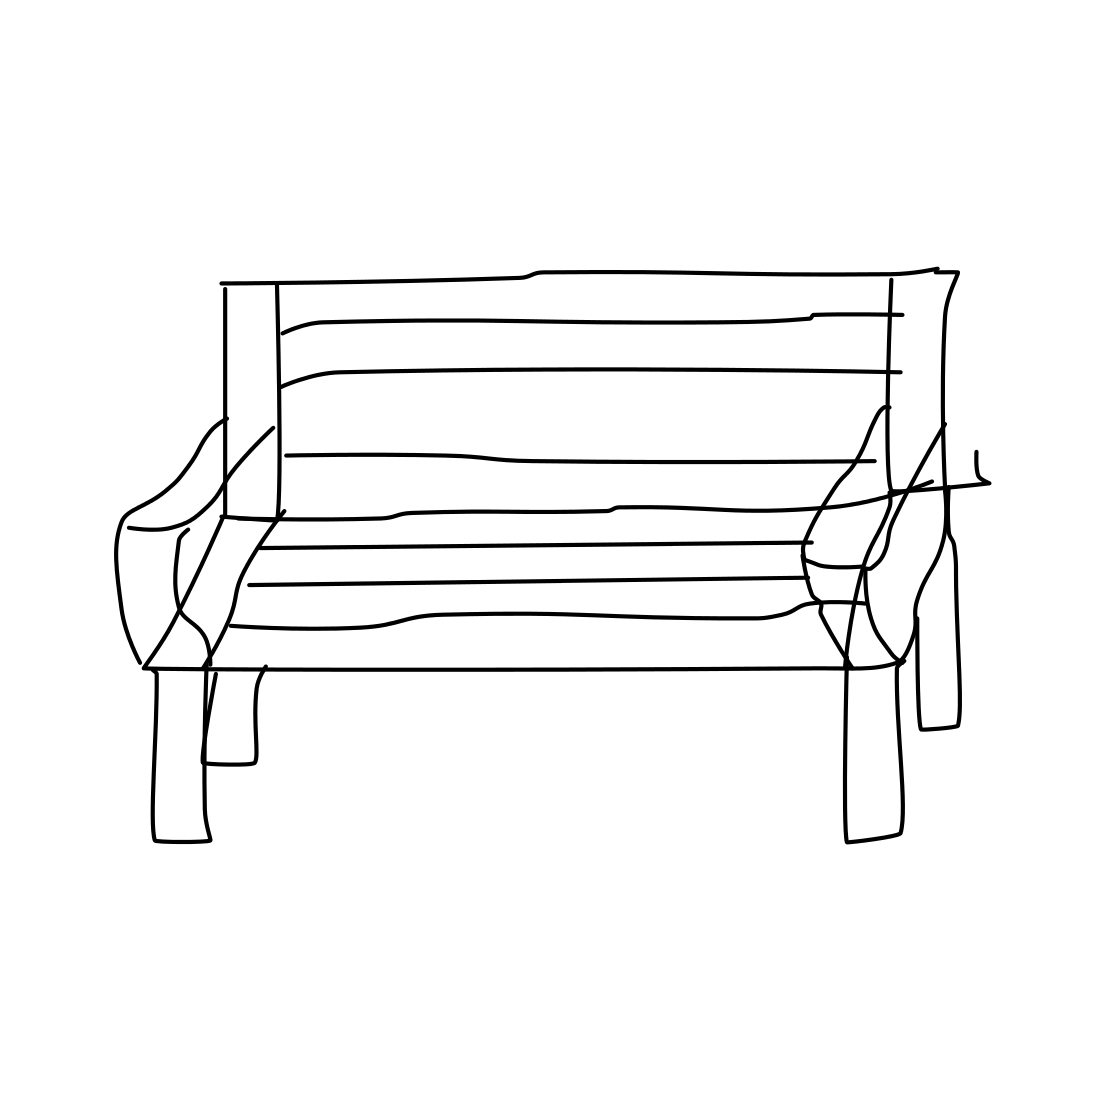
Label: bench